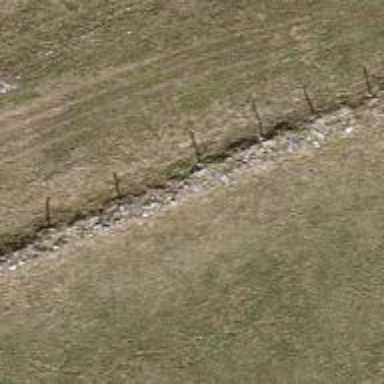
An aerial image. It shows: Wall is shown in the image.